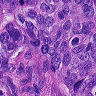
Metastatic tissue present: yes